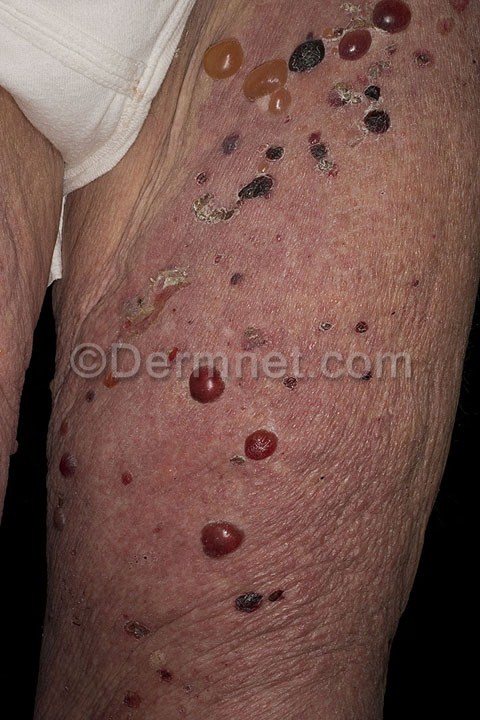
Disease: Bullous Disease Photos